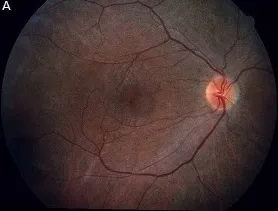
Fundus appearance in twin sisters with PMM2-CDG at the age of 18 and 41 years. . At the age of 18 years, a pink aspect of the optic discs and a moderate narrowing of the vasculature could be seen in addition to bony spicule pigmentary deposits in the mid peripheral retina, both in patient 1 In patient 1, a wrinkling of the macular retinal surface was noticed (A).
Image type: ophthalmic_imaging (fundus_photograph)